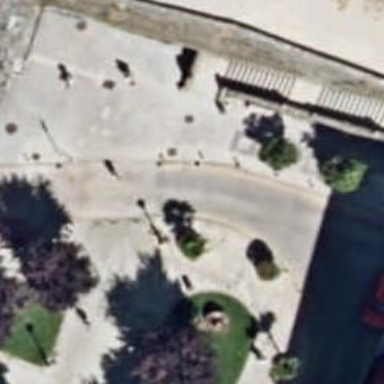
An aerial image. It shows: Bollard barrier.